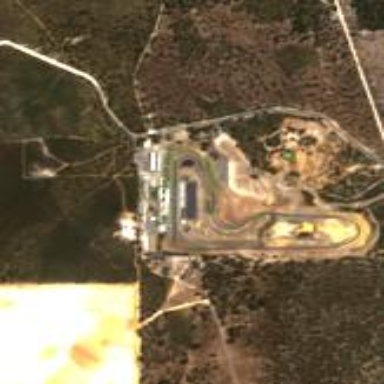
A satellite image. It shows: Sports centre dedicated to motor racing.